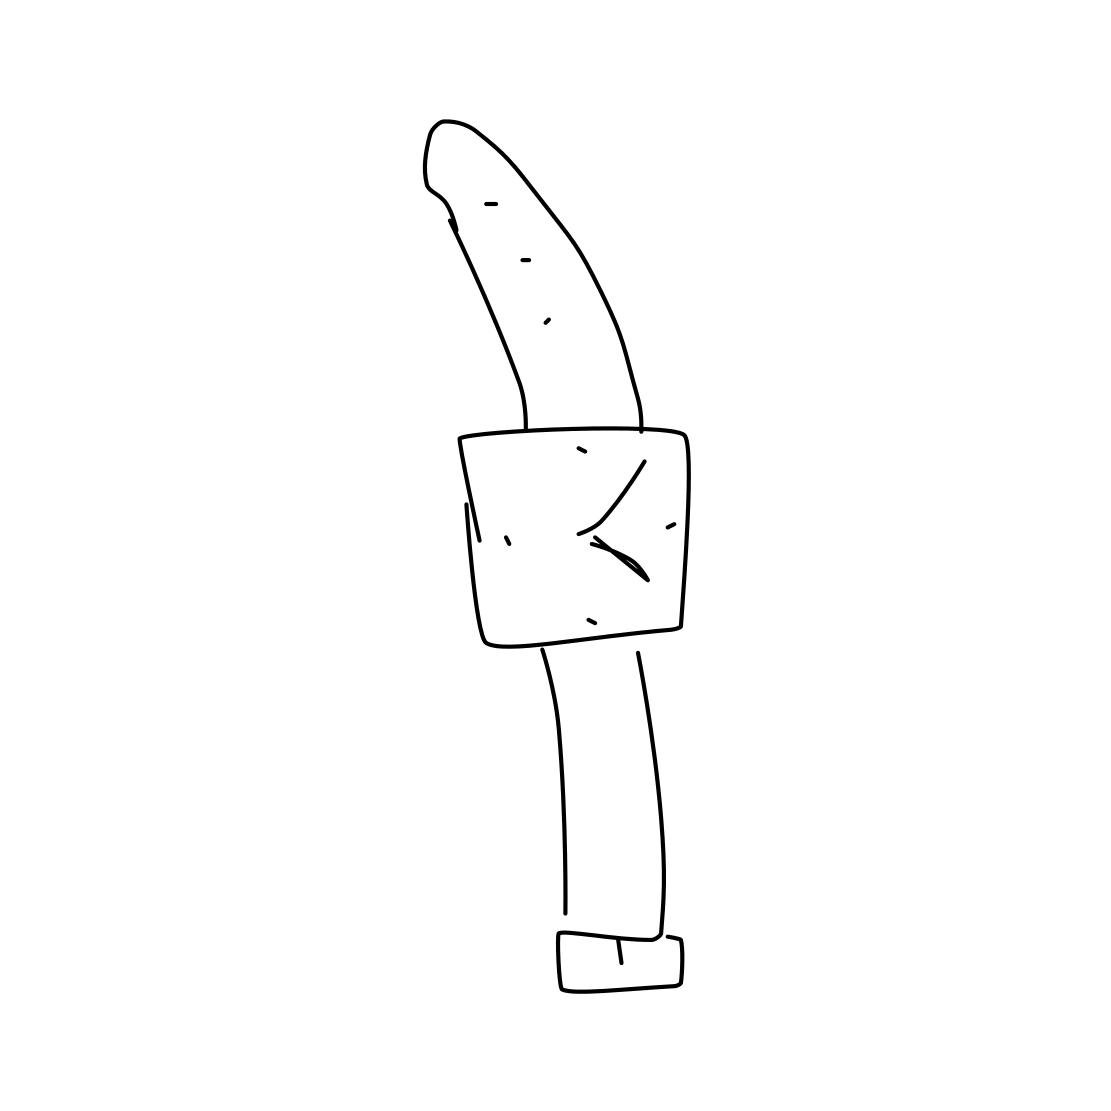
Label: wrist-watch